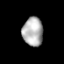
Tissue: prostate
Cell type: Epithelial cells
Senescence score: 0.3356
Nuclear area (px): 576
Mean DAPI intensity: 177.193